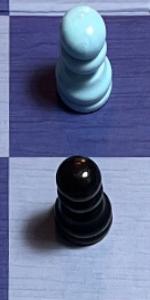
Label: Pawn_Black